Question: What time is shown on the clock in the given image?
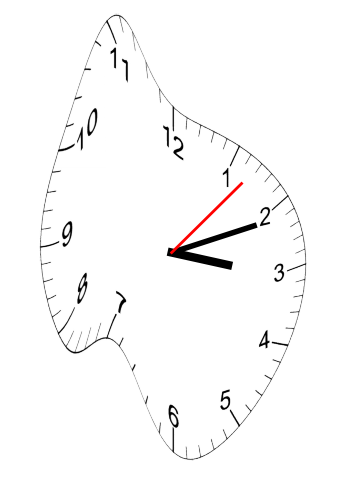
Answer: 03:11:07